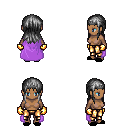
a pixel art fantasy rpg character, female body template, human, dark skin, lavender cape, gold greaves, gray unkempt hairstyle, iron tiara, gold gloves, black slippers, four views (front, back, left, right), 2x2 character sprite sheet, small pixel art, hard edges, no anti-aliasing